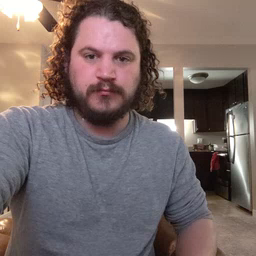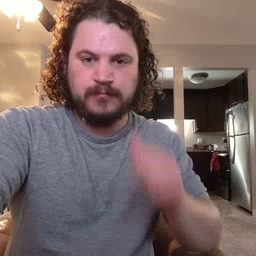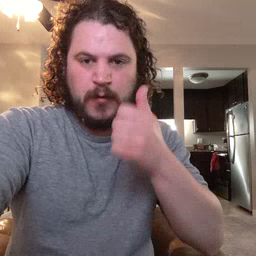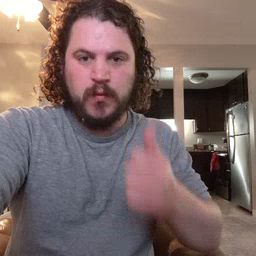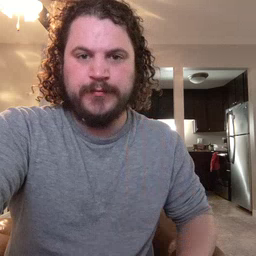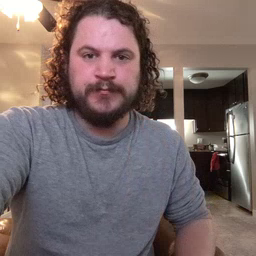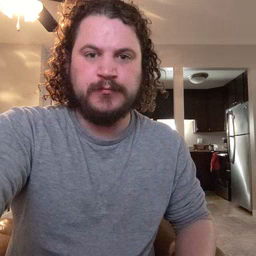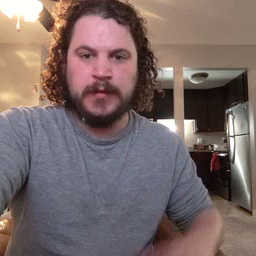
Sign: tomorrow